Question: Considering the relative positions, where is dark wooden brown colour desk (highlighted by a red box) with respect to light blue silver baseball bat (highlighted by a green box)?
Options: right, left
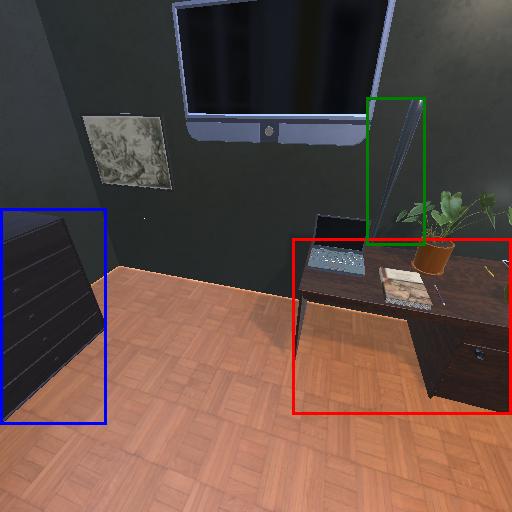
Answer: right